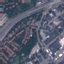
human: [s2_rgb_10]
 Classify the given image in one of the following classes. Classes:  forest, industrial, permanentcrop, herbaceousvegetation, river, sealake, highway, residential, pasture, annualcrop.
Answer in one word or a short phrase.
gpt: Highway